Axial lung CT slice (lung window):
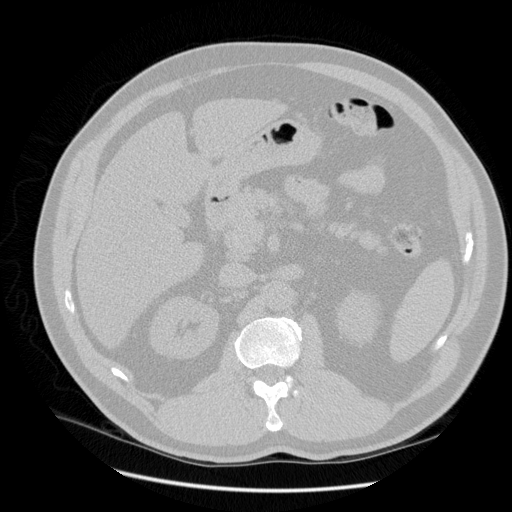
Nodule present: no